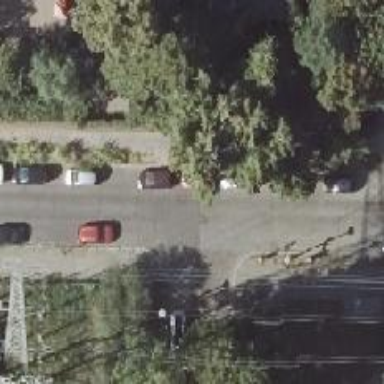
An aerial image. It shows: Residential road with asphalt surface. There are separate sidewalks on both sides. Parallel on-street parking lanes on both sides.